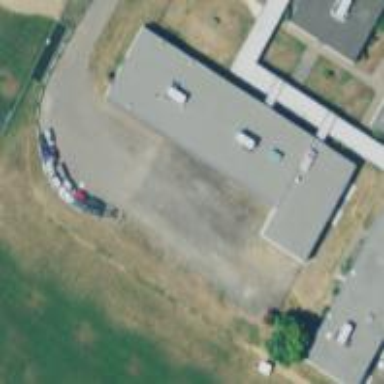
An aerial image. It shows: School building.